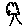
Label: tree